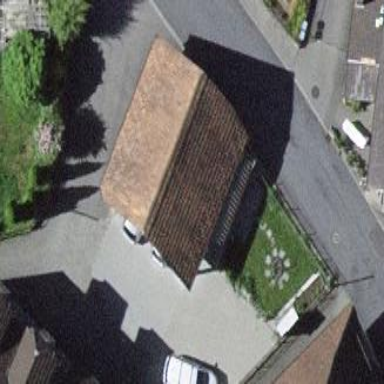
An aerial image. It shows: Garage.